Question: I want to add a label on top of a CCSprite, and no matter what size the text on the label is it should be centered exactly in the middle / center of the sprite.
Heres my code now:
'''
self.background = [CCSprite spriteWithFile:@"LetterBrick.png"];
self.background.position = CGPointZero;
[self addChild:self.background];
_letterLabel = [CCLabelTTF labelWithString:self.letter fontName:@"ChunkFive" fontSize:35];
[self addChild:_letterLabel];
'''
and the output:

I just want it a little bit lower hehe.
As you can see the x position is fine, but the y position is too high. :(
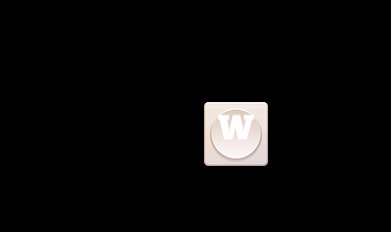
Answer: CCLabel's anchorPoint is (0.5f, 0.5f) by default. If you want it to be right in the center of it's parent (your sprite with background, in this case), just set label's position to sprite's center
'''
CGPoint backSize = background.contentSize;
[label setPosition:ccp(backSize.width / 2, backSize.height / 2)];
'''
or equal to it
'''
[label setPosition:ccpMult( ccpFromSize(background.contentSize), 0.5f )];
'''